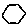
Label: hexagon